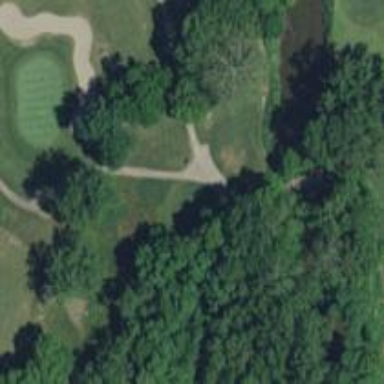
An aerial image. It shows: Footway that doubles as golf path.